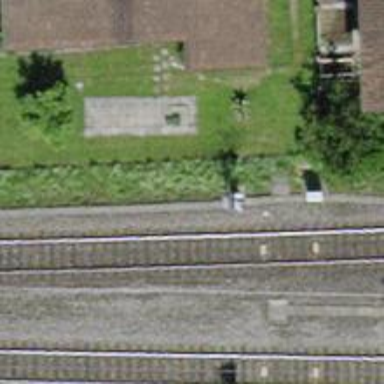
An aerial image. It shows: Railway signal.